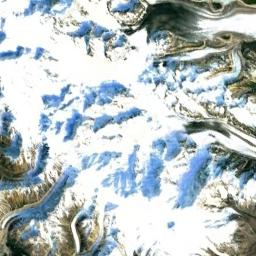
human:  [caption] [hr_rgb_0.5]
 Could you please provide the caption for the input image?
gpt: A lot of snow is on the snowberg .

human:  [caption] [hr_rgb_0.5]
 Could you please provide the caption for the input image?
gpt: The snow berg is consist of bare land and white snow .

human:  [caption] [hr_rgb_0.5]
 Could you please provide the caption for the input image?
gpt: The snowberg is covered with glaciers but some ridges are not covered by glaciers .

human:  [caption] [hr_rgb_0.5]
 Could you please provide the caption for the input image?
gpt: A snow-covered mountain covered in large areas .

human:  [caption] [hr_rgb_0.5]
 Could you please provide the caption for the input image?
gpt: There are much snow and some bare land on the snowberg .